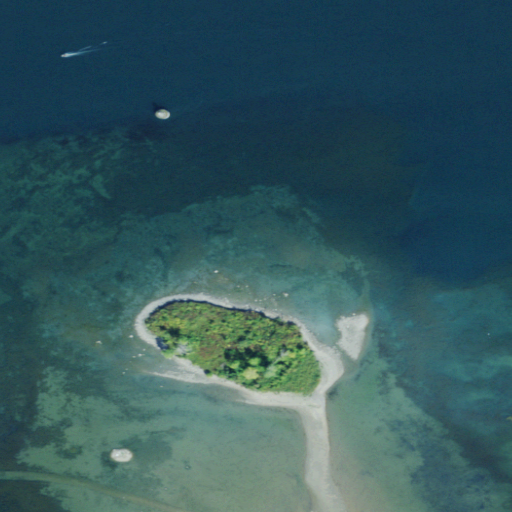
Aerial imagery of island in New York named Richards Point containing open water, grassland, shrub, and deciduous forest